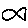
Label: fish